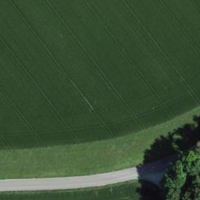
EUNIS habitat code: 52
Species observed at this site:
Euphorbia cyparissias